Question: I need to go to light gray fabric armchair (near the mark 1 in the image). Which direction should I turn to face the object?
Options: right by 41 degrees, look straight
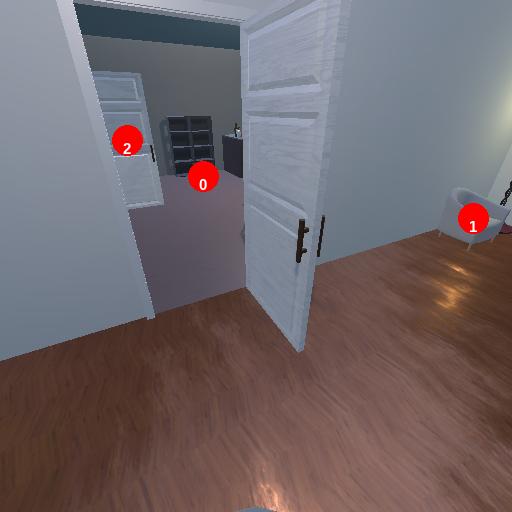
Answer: right by 41 degrees